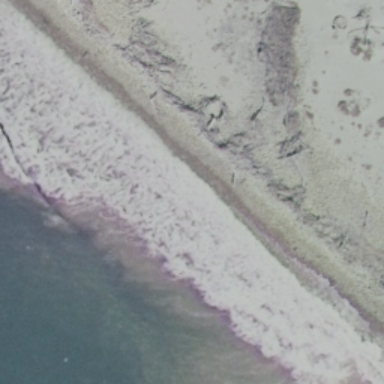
This is a beach with green sea and white sands .